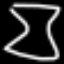
Label: hourglass